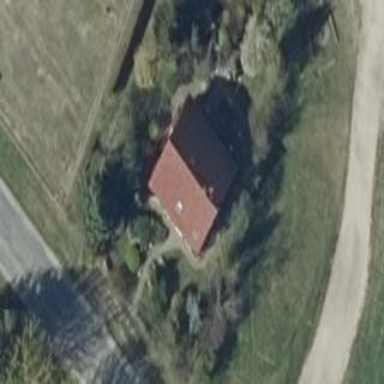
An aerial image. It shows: Simple and straightforward house.